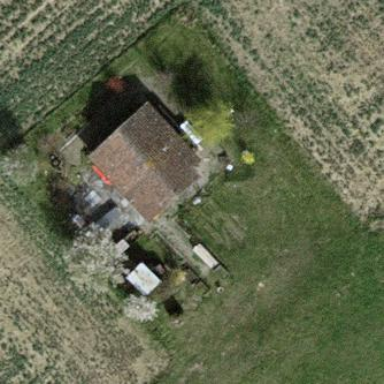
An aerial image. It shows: Farmyard area.